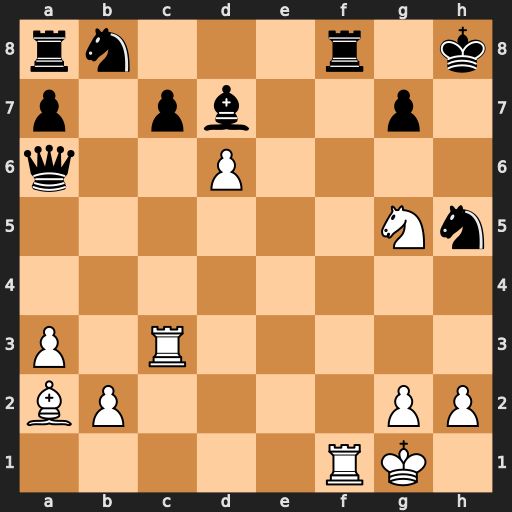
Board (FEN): rn3r1k/p1pb2p1/q2P4/6Nn/8/P1R5/BP4PP/5RK1
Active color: w
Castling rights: -
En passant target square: -
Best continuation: Rxf8#